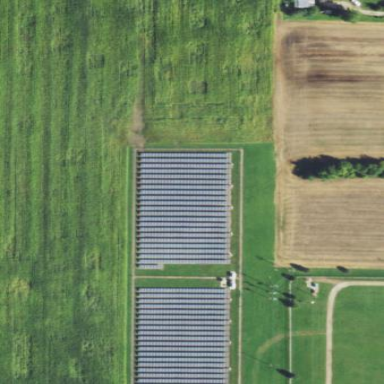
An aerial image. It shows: Solar power generator with photovoltaic panels.